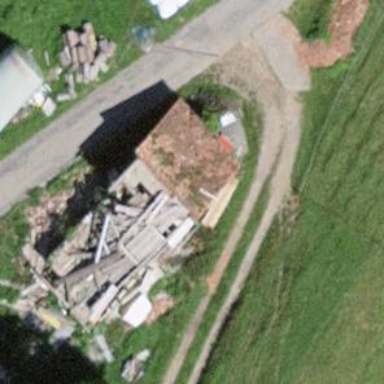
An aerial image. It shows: Barn.